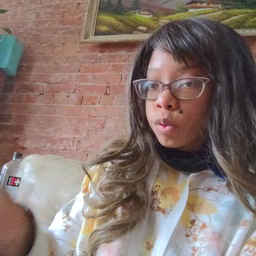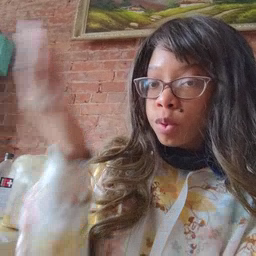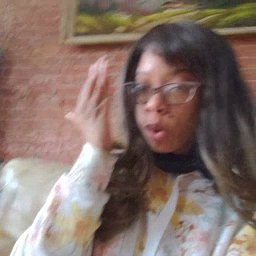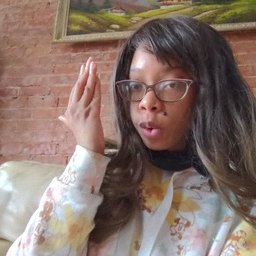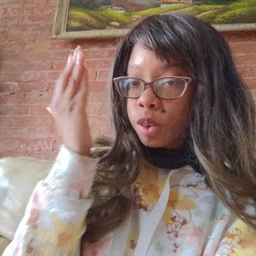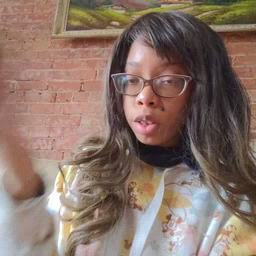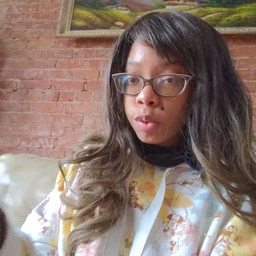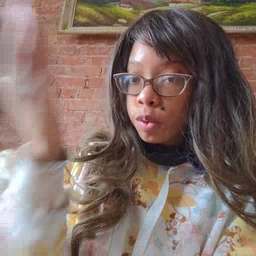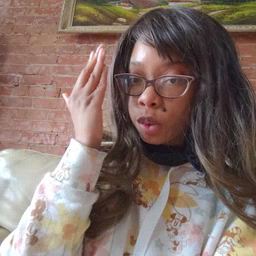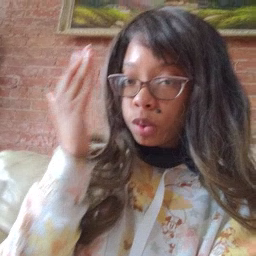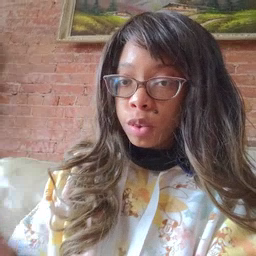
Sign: morning